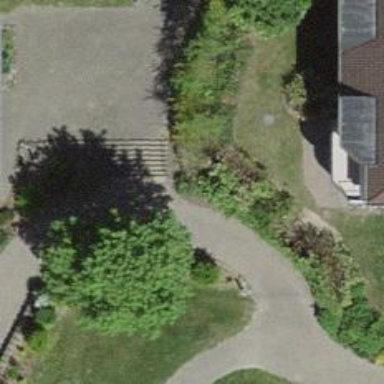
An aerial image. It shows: Footway surfaced with paving stones.